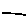
Label: line